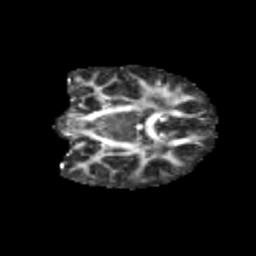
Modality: FA
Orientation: coronal
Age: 11
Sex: male
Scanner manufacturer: siemens
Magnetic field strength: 3 T
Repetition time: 3.8 s
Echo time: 0.07 s